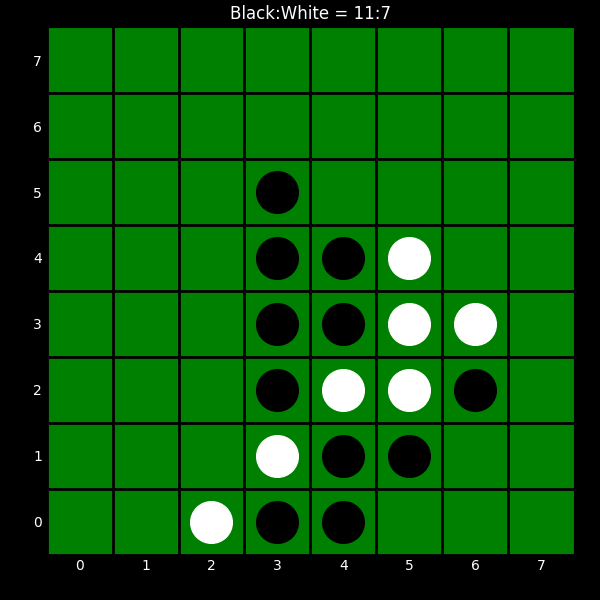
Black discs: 11
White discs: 7